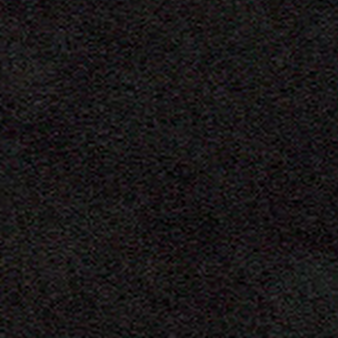
Label: other